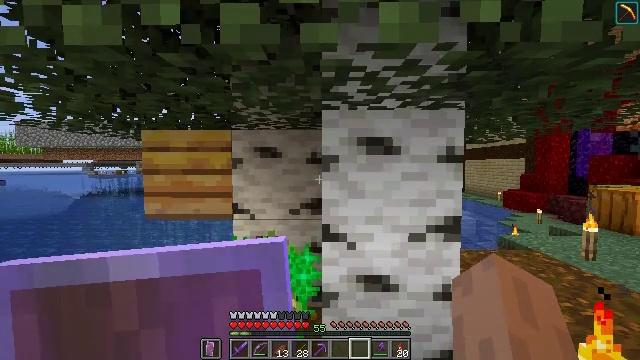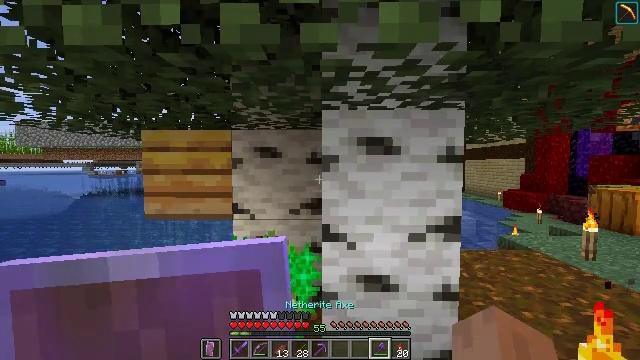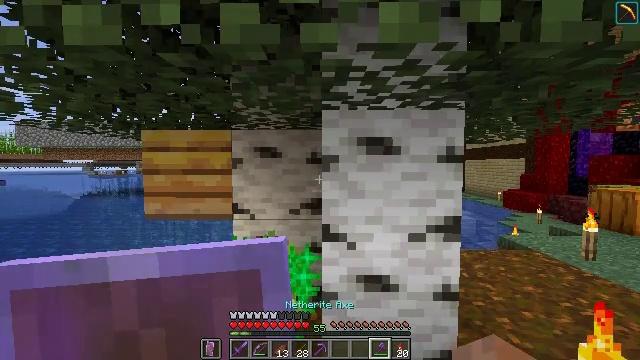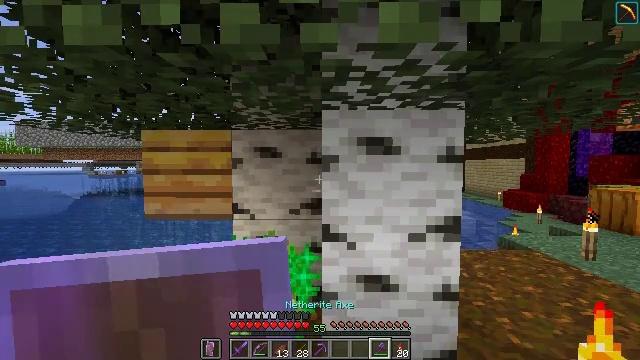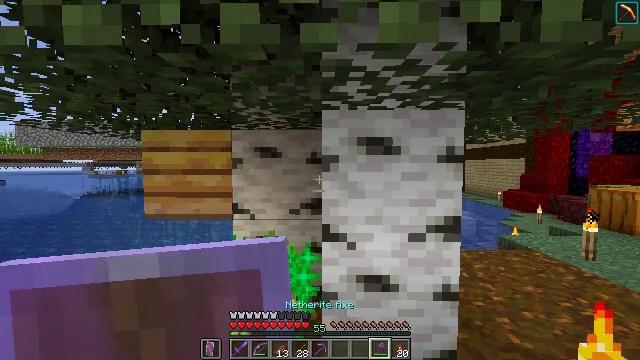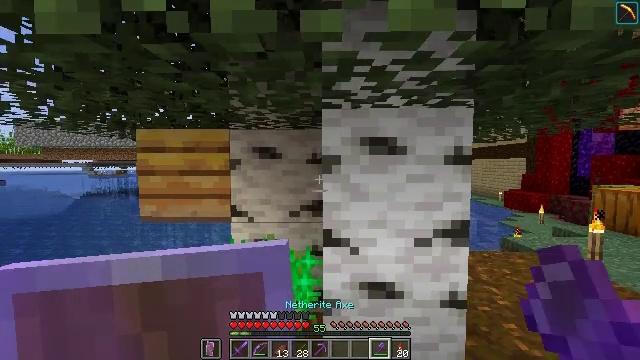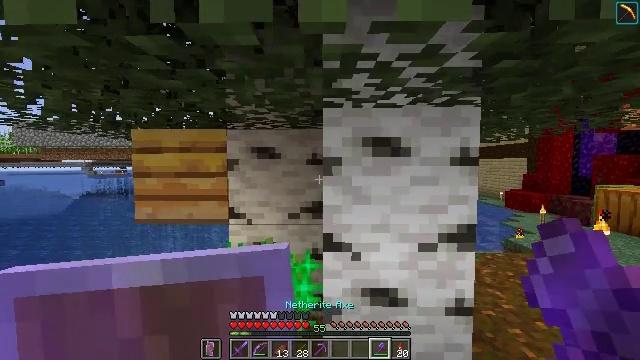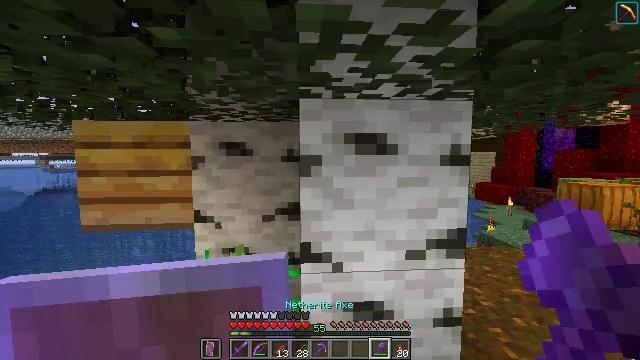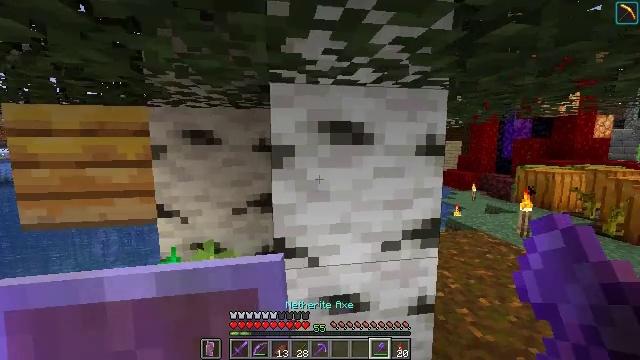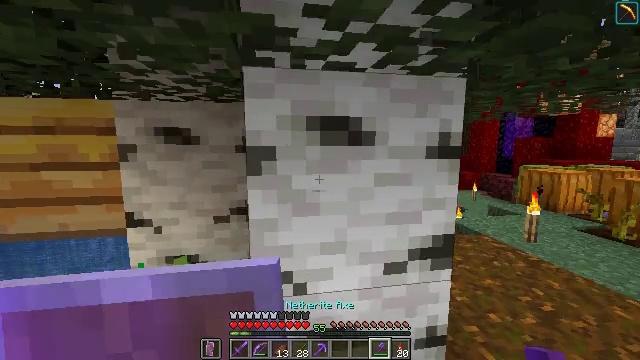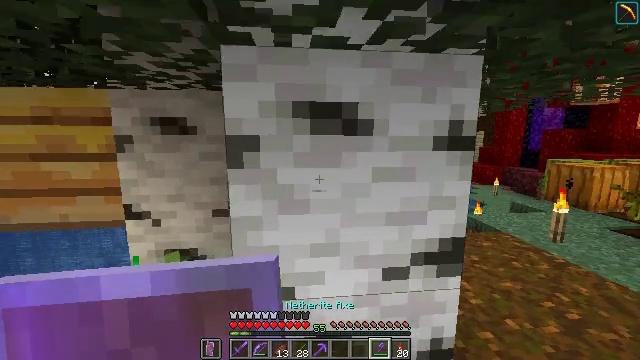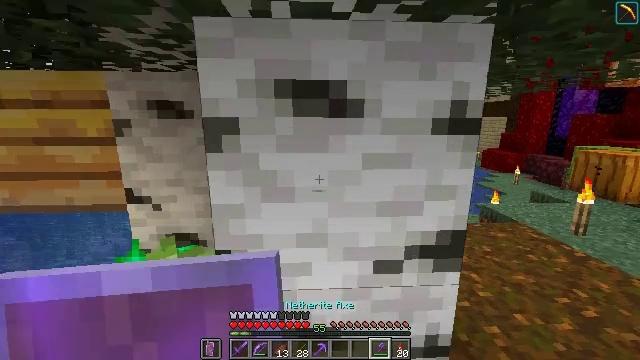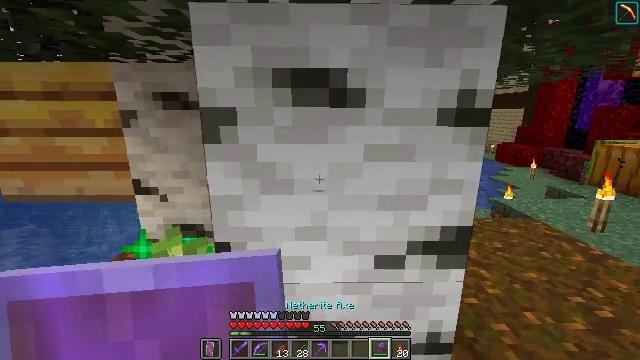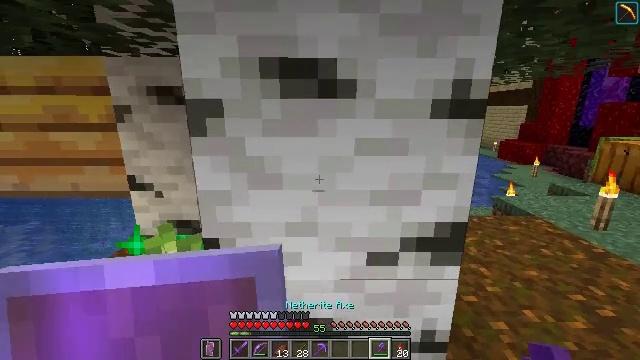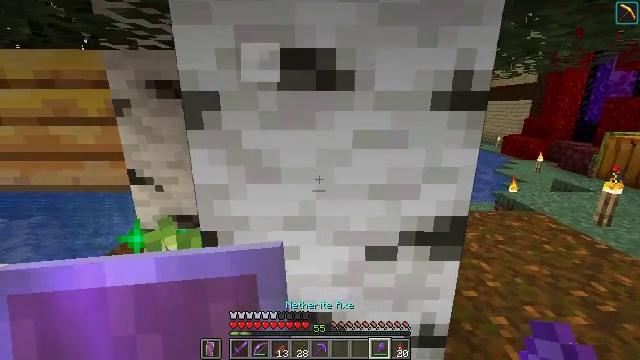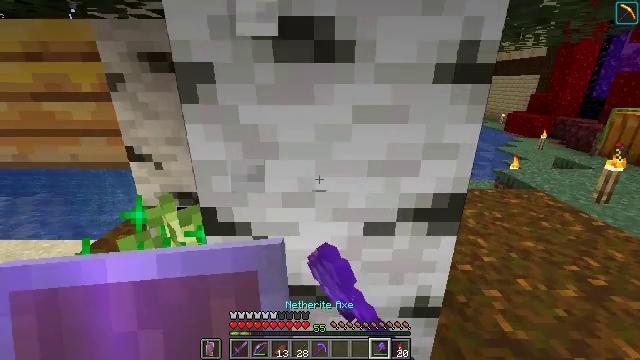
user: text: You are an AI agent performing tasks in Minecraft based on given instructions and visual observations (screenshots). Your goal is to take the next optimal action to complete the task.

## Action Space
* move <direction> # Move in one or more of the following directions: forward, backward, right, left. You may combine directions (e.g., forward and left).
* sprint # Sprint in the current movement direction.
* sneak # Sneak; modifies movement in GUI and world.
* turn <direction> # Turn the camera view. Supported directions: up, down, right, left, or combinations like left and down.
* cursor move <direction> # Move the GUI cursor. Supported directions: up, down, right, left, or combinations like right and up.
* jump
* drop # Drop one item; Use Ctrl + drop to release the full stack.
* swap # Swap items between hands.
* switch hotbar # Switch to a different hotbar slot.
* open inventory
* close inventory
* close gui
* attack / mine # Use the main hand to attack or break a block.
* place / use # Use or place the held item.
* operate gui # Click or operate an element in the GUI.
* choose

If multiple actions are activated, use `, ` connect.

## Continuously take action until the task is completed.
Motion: motion action
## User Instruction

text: Mine the birch log from the tree.
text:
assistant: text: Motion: no_op
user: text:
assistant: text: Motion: no_op
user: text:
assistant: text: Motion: no_op
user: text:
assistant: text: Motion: no_op
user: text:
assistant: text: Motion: move forward
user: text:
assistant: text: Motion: move forward
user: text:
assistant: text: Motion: move forward, turn right and down
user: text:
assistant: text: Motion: move forward, turn right and down
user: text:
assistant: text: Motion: move forward and move right
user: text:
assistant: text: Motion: move right, turn left and down
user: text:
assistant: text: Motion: turn left and down
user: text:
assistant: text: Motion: turn left and down
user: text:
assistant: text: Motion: no_op
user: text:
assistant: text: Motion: turn down, attack / mine
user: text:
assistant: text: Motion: turn down, attack / mine
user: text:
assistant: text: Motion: attack / mine
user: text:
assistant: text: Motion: turn down, attack / mine
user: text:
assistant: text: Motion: turn down, attack / mine
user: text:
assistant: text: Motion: turn down, attack / mine
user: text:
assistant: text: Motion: turn down, attack / mine
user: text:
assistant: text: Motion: attack / mine
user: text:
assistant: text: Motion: attack / mine
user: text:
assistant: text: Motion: attack / mine
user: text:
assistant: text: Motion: attack / mine
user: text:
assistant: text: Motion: attack / mine
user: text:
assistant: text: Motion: attack / mine
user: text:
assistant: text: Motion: attack / mine
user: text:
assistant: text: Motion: attack / mine
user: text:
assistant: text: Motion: attack / mine
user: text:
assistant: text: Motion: attack / mine